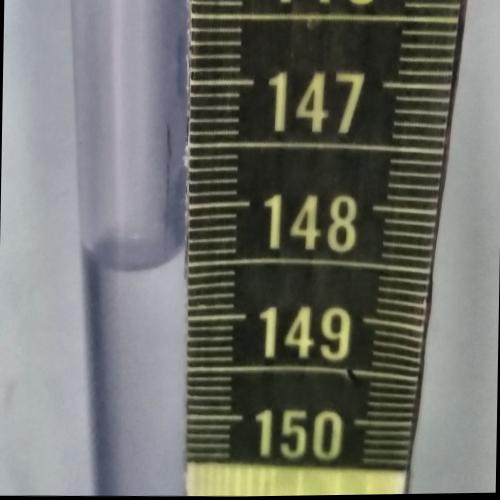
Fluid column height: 148.5 cm